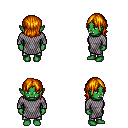
a pixel art fantasy rpg character, female body template, orc, green skin, chain mail, metal pants, dark blonde long bangs hairstyle, four views (front, back, left, right), 2x2 character sprite sheet, small pixel art, hard edges, no anti-aliasing